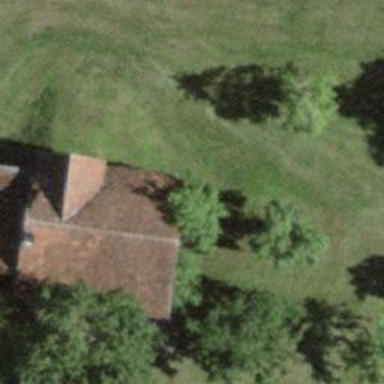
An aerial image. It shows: Rural barn.